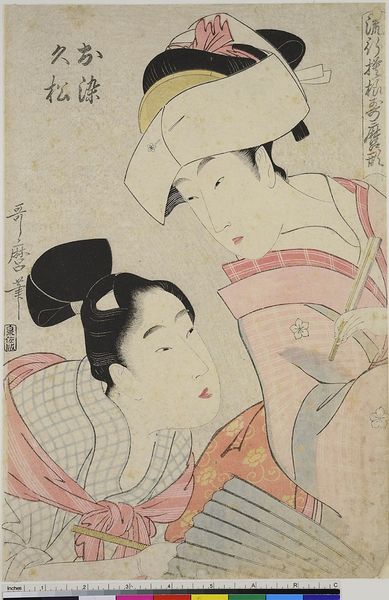
Titel: Osome und Hisamatsu, aus der Serie: Modische Muster nach Utamaro
Künstler: Kitagawa Utamaro
Standort: Hamburg
Institution: Museum für Kunst und Gewerbe Hamburg
Schlagwörter: theater, holzschnitt, druckgraphik, druckgrafik, zeit, schauspieler, farbholzschnitt, schauspielerin, periode, edo, reproduktionen, druckerzeugnisse, theateraufführung, kansei